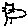
Label: cat